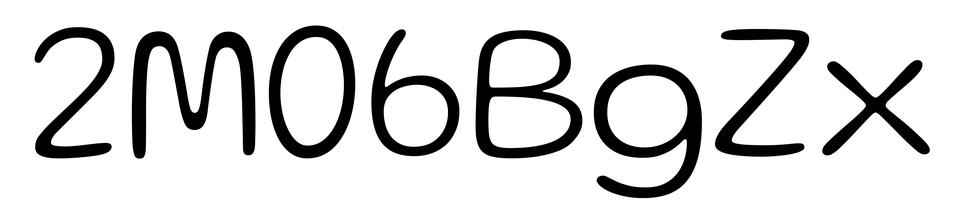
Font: Gluten_ExtraLight